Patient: sex M, age 19
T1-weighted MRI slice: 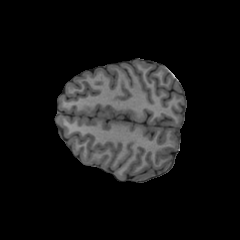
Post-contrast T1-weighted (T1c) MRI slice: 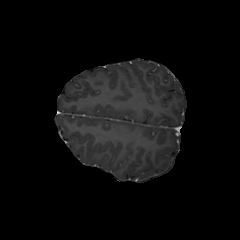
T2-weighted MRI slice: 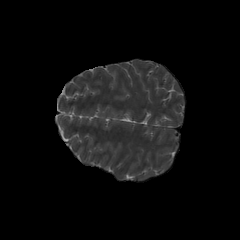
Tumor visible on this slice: no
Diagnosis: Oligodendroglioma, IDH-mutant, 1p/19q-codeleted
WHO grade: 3